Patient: sex M, age 74
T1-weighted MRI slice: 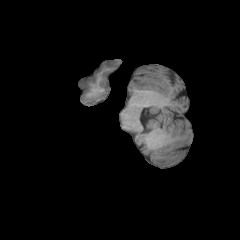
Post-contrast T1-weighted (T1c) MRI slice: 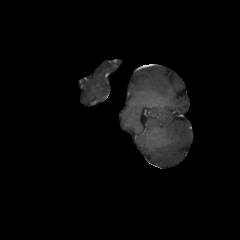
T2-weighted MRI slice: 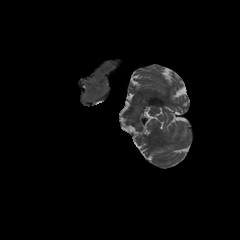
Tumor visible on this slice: no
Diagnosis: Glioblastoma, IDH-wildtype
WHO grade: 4